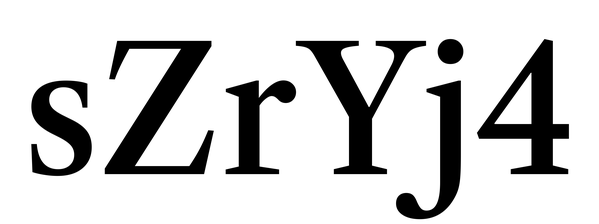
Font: LibreCaslonText_Medium